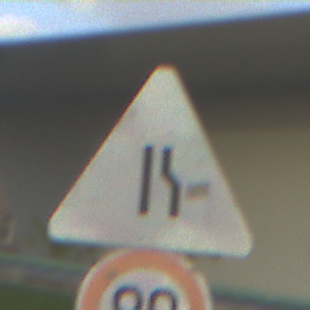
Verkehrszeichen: EinseitigVerengteFahrbahnRechts
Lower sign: Geschwindigkeit90
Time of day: MorningAfternoon
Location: Outdoor (Suburban)
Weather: PartlyCloudy
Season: NotSpecified
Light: Natural